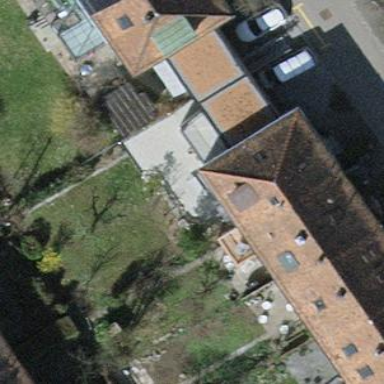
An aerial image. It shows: Terrace building.